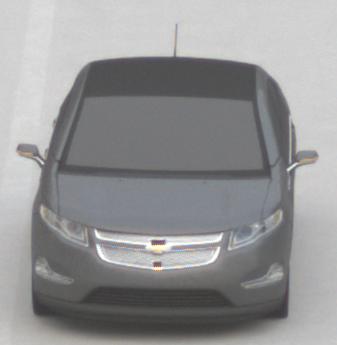
Make: Chevrolet
Model: Volt
Detailed model: Volt
Model produced from: 2011/11
Model produced until: 2014/08
Doors: 5
Color: gray
Road condition: dry road
Daytime: sunrise or sunset
Contrast: low contrast